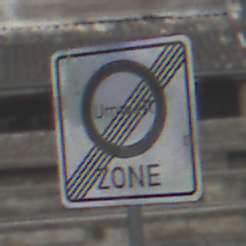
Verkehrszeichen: EndeUmweltzone
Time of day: MorningAfternoon
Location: Outdoor (Suburban)
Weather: PartlyCloudy
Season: NotSpecified
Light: Natural